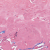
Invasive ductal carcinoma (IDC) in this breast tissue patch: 0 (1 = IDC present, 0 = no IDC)